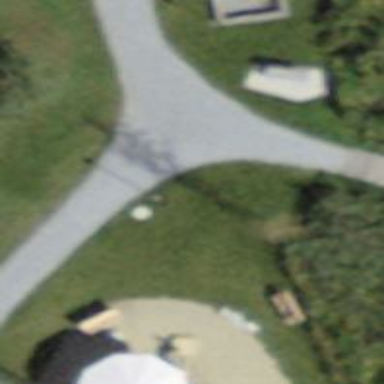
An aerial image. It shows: Bench for seating.